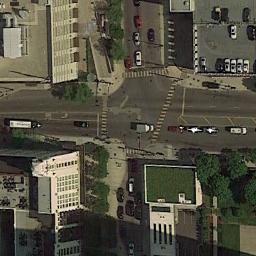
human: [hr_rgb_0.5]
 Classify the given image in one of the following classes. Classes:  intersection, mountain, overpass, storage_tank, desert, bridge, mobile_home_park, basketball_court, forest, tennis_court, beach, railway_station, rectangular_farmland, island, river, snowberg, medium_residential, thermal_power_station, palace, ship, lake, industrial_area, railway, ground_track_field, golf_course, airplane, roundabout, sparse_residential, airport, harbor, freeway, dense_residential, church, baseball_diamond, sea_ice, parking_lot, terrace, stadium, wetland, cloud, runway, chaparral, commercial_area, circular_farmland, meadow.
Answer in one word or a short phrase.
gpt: intersection